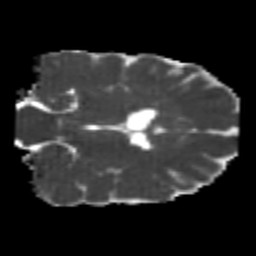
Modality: MD
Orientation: coronal
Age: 20
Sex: female
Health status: healthy
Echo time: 0.074 s